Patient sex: M
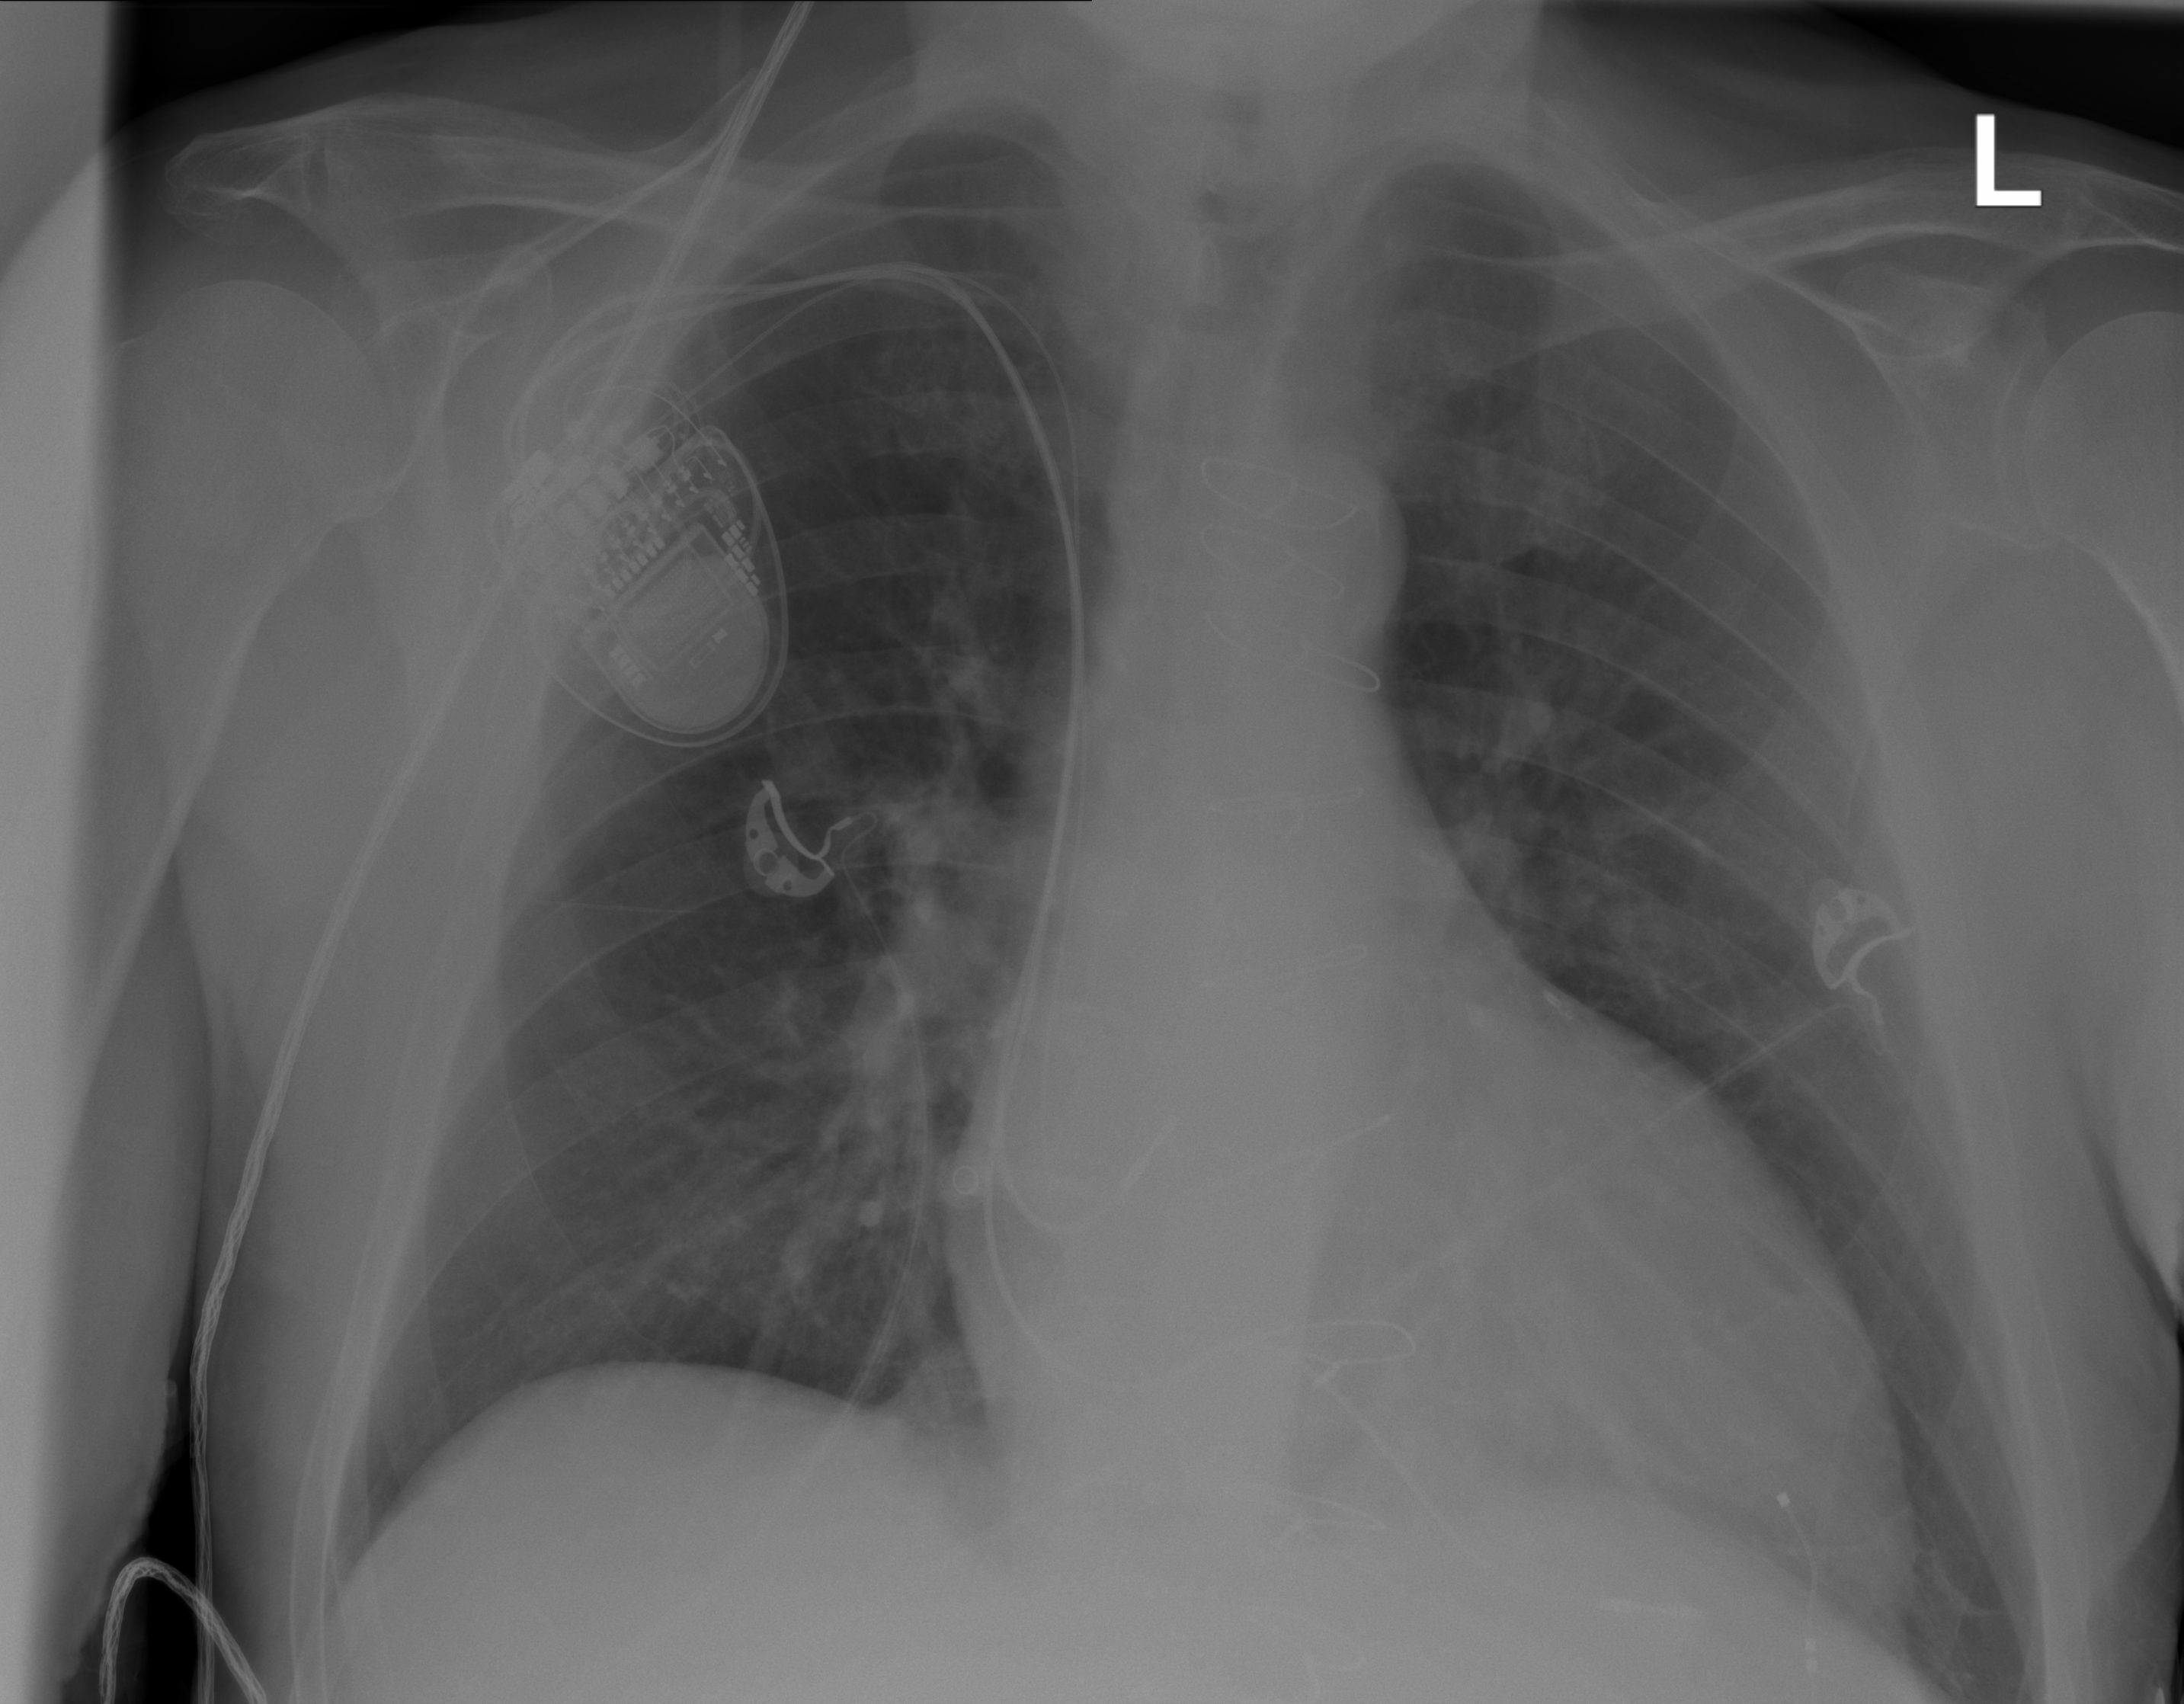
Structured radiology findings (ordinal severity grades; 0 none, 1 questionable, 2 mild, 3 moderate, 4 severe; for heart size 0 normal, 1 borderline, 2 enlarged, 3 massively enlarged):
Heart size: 2
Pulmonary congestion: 0
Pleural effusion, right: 0
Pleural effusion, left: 0
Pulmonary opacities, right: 0
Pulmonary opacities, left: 0
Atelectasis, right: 0
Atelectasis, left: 2